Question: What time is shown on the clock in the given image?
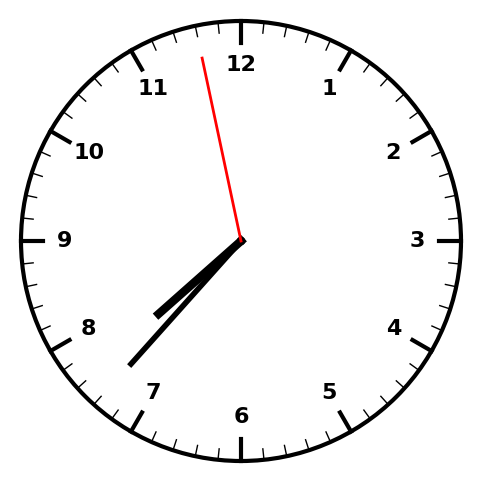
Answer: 07:36:58